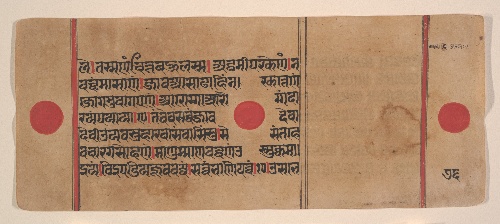
Date: 15th century
Object type: Folio
Classification: Paintings
Medium: Ink, opaque watercolor, and gold on paper
Culture: India (Gujarat)
Dimensions: 4 3/8 x 10 5/8 in. (11.1 x 27 cm)
Department: Asian Art
Credit line: Rogers Fund, 1955
Accession year: 1955
Repository: Metropolitan Museum of Art, New York, NY